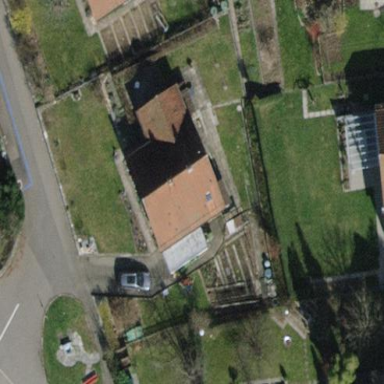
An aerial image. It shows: Detached building with gabled roof.